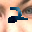
Label: 2